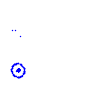
Particle: proton